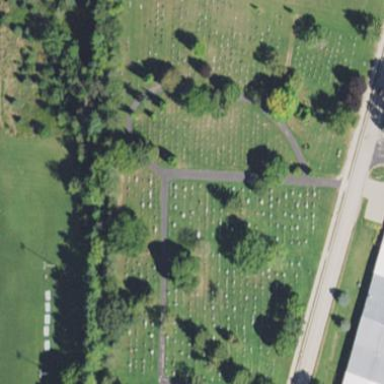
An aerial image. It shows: Cemetery.